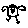
Label: bird